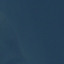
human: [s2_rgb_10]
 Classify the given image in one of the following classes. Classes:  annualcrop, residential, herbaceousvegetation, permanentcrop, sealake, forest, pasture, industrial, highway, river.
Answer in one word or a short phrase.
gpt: SeaLake